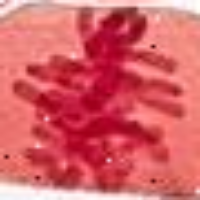
Label: metaphase